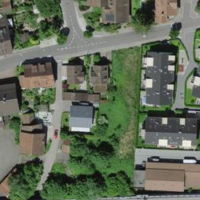
EUNIS habitat code: 54
Species observed at this site:
Clematis vitalba